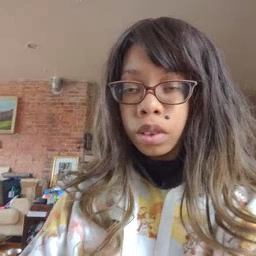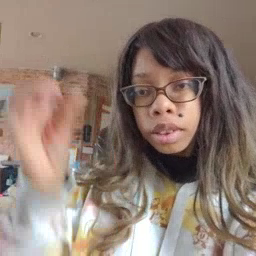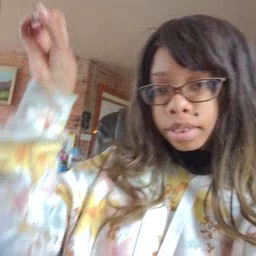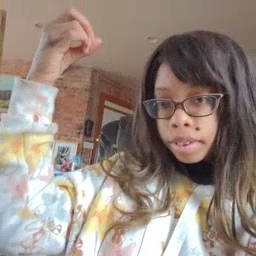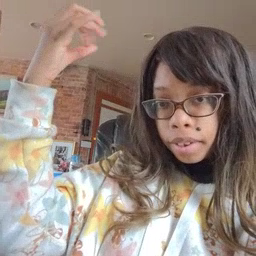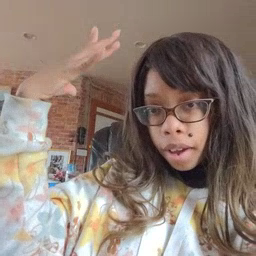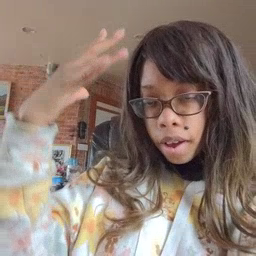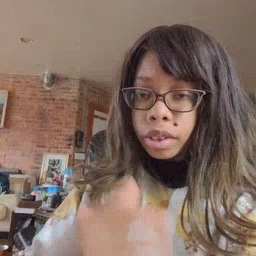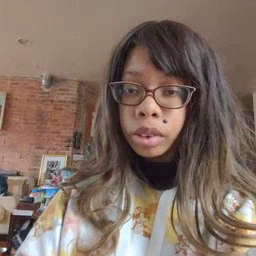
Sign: sun